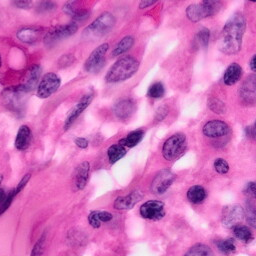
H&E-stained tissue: Pancreatic